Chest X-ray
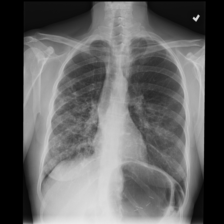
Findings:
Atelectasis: negative
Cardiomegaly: negative
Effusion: negative
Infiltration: negative
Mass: negative
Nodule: negative
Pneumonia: negative
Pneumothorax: negative
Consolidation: negative
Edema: negative
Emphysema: negative
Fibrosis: negative
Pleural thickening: positive
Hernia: negative